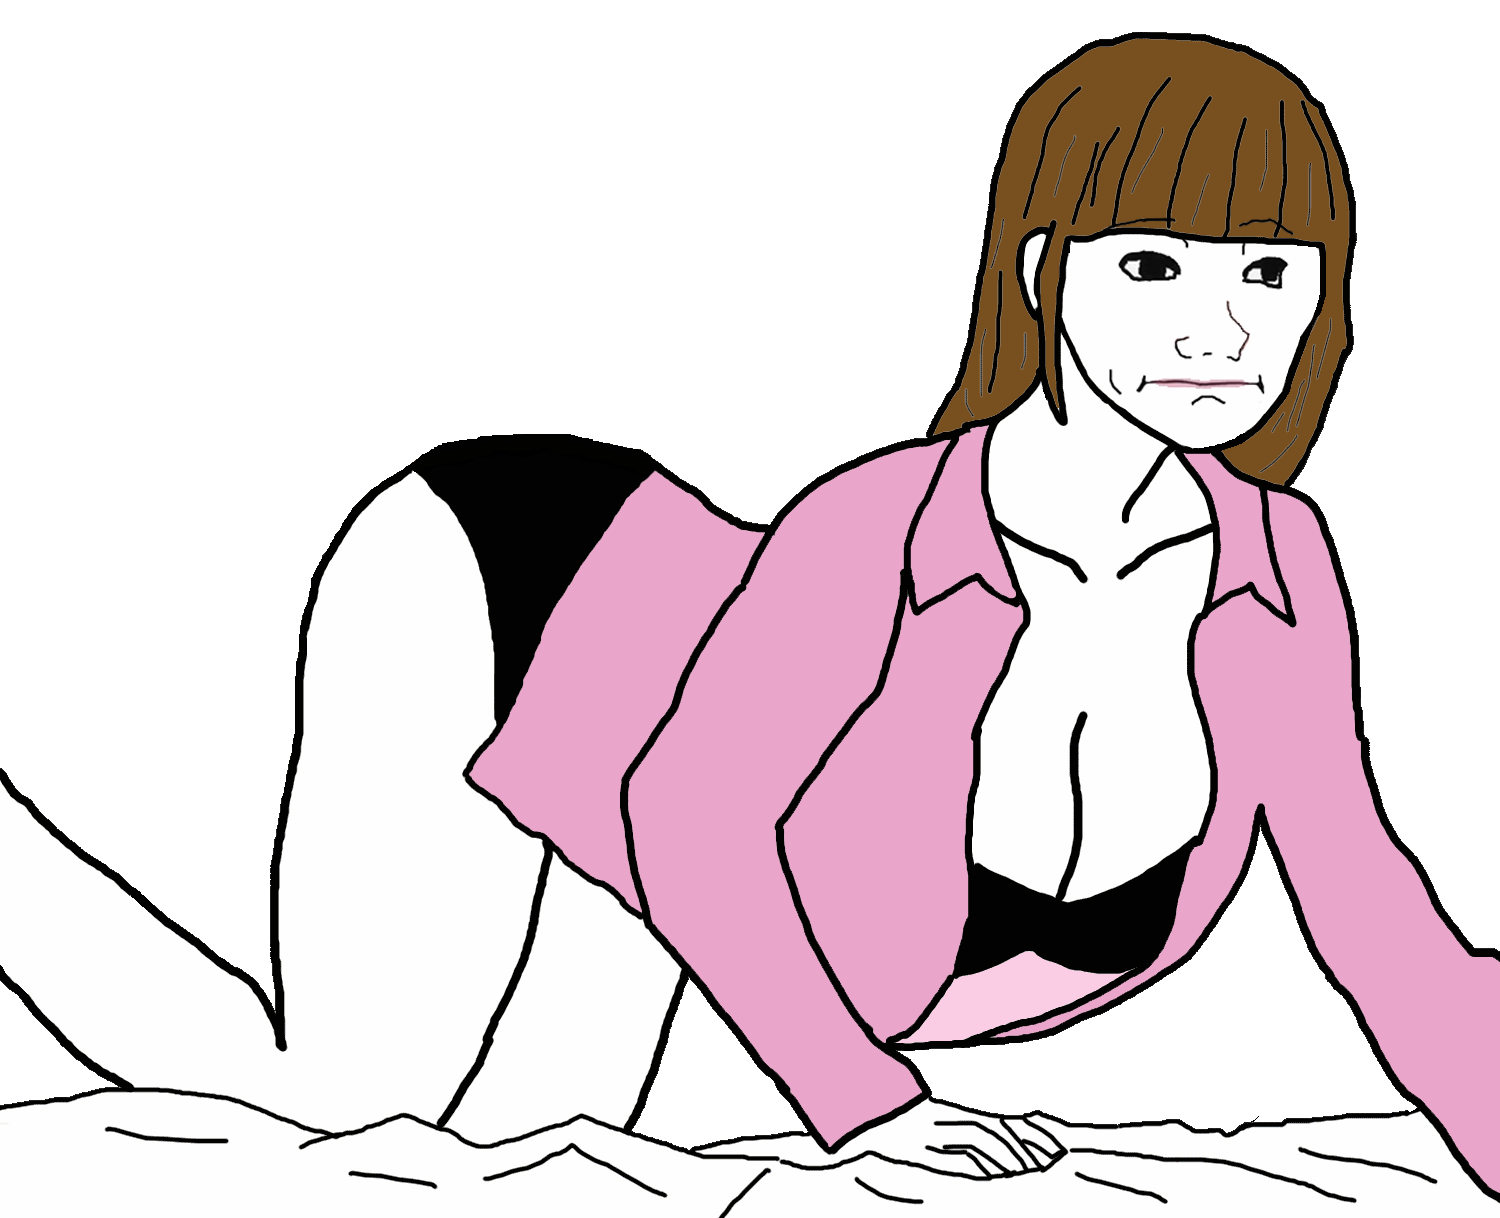
Label: 5_Daddys_Girl